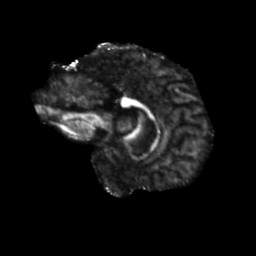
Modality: FA
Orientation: sagittal
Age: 46
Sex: male
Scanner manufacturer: siemens
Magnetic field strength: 3 T
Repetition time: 5.47 s
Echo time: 0.0854 s